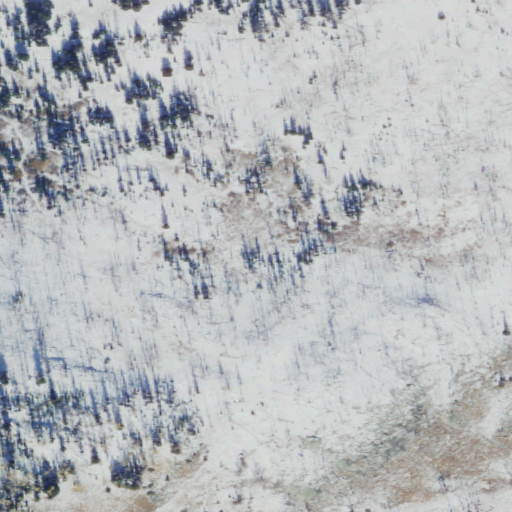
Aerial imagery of gap in Washington named Honeymoon Pass containing shrub, woody wetlands, grassland, and evergreen forest